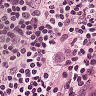
Metastatic tissue present: yes